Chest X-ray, AP view. Patient: 56 years old, sex F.
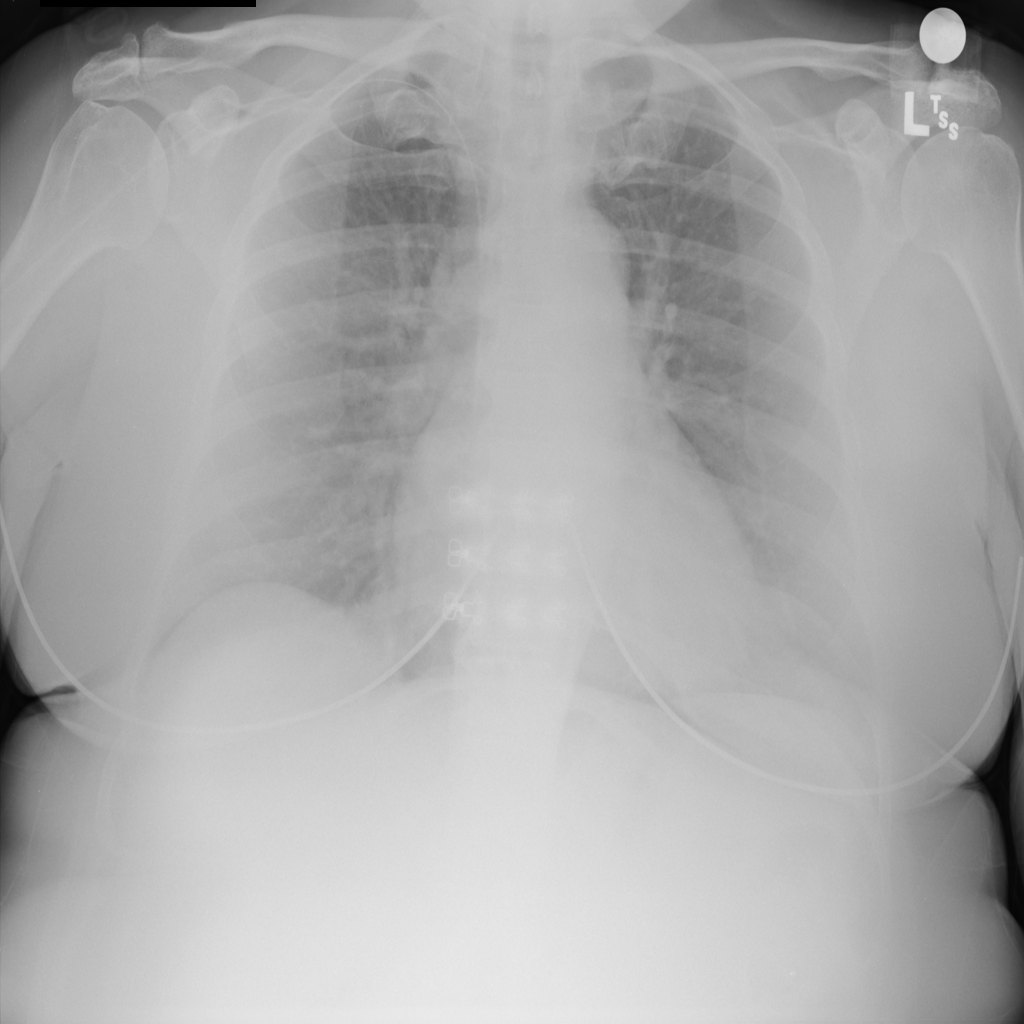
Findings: No Finding